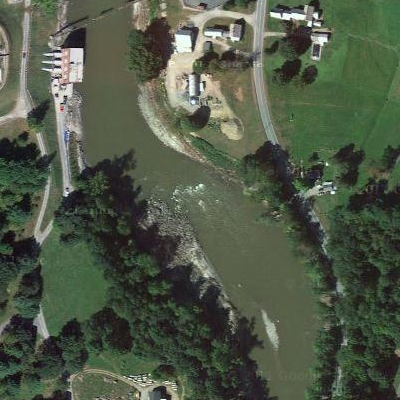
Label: RiverLake